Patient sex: M
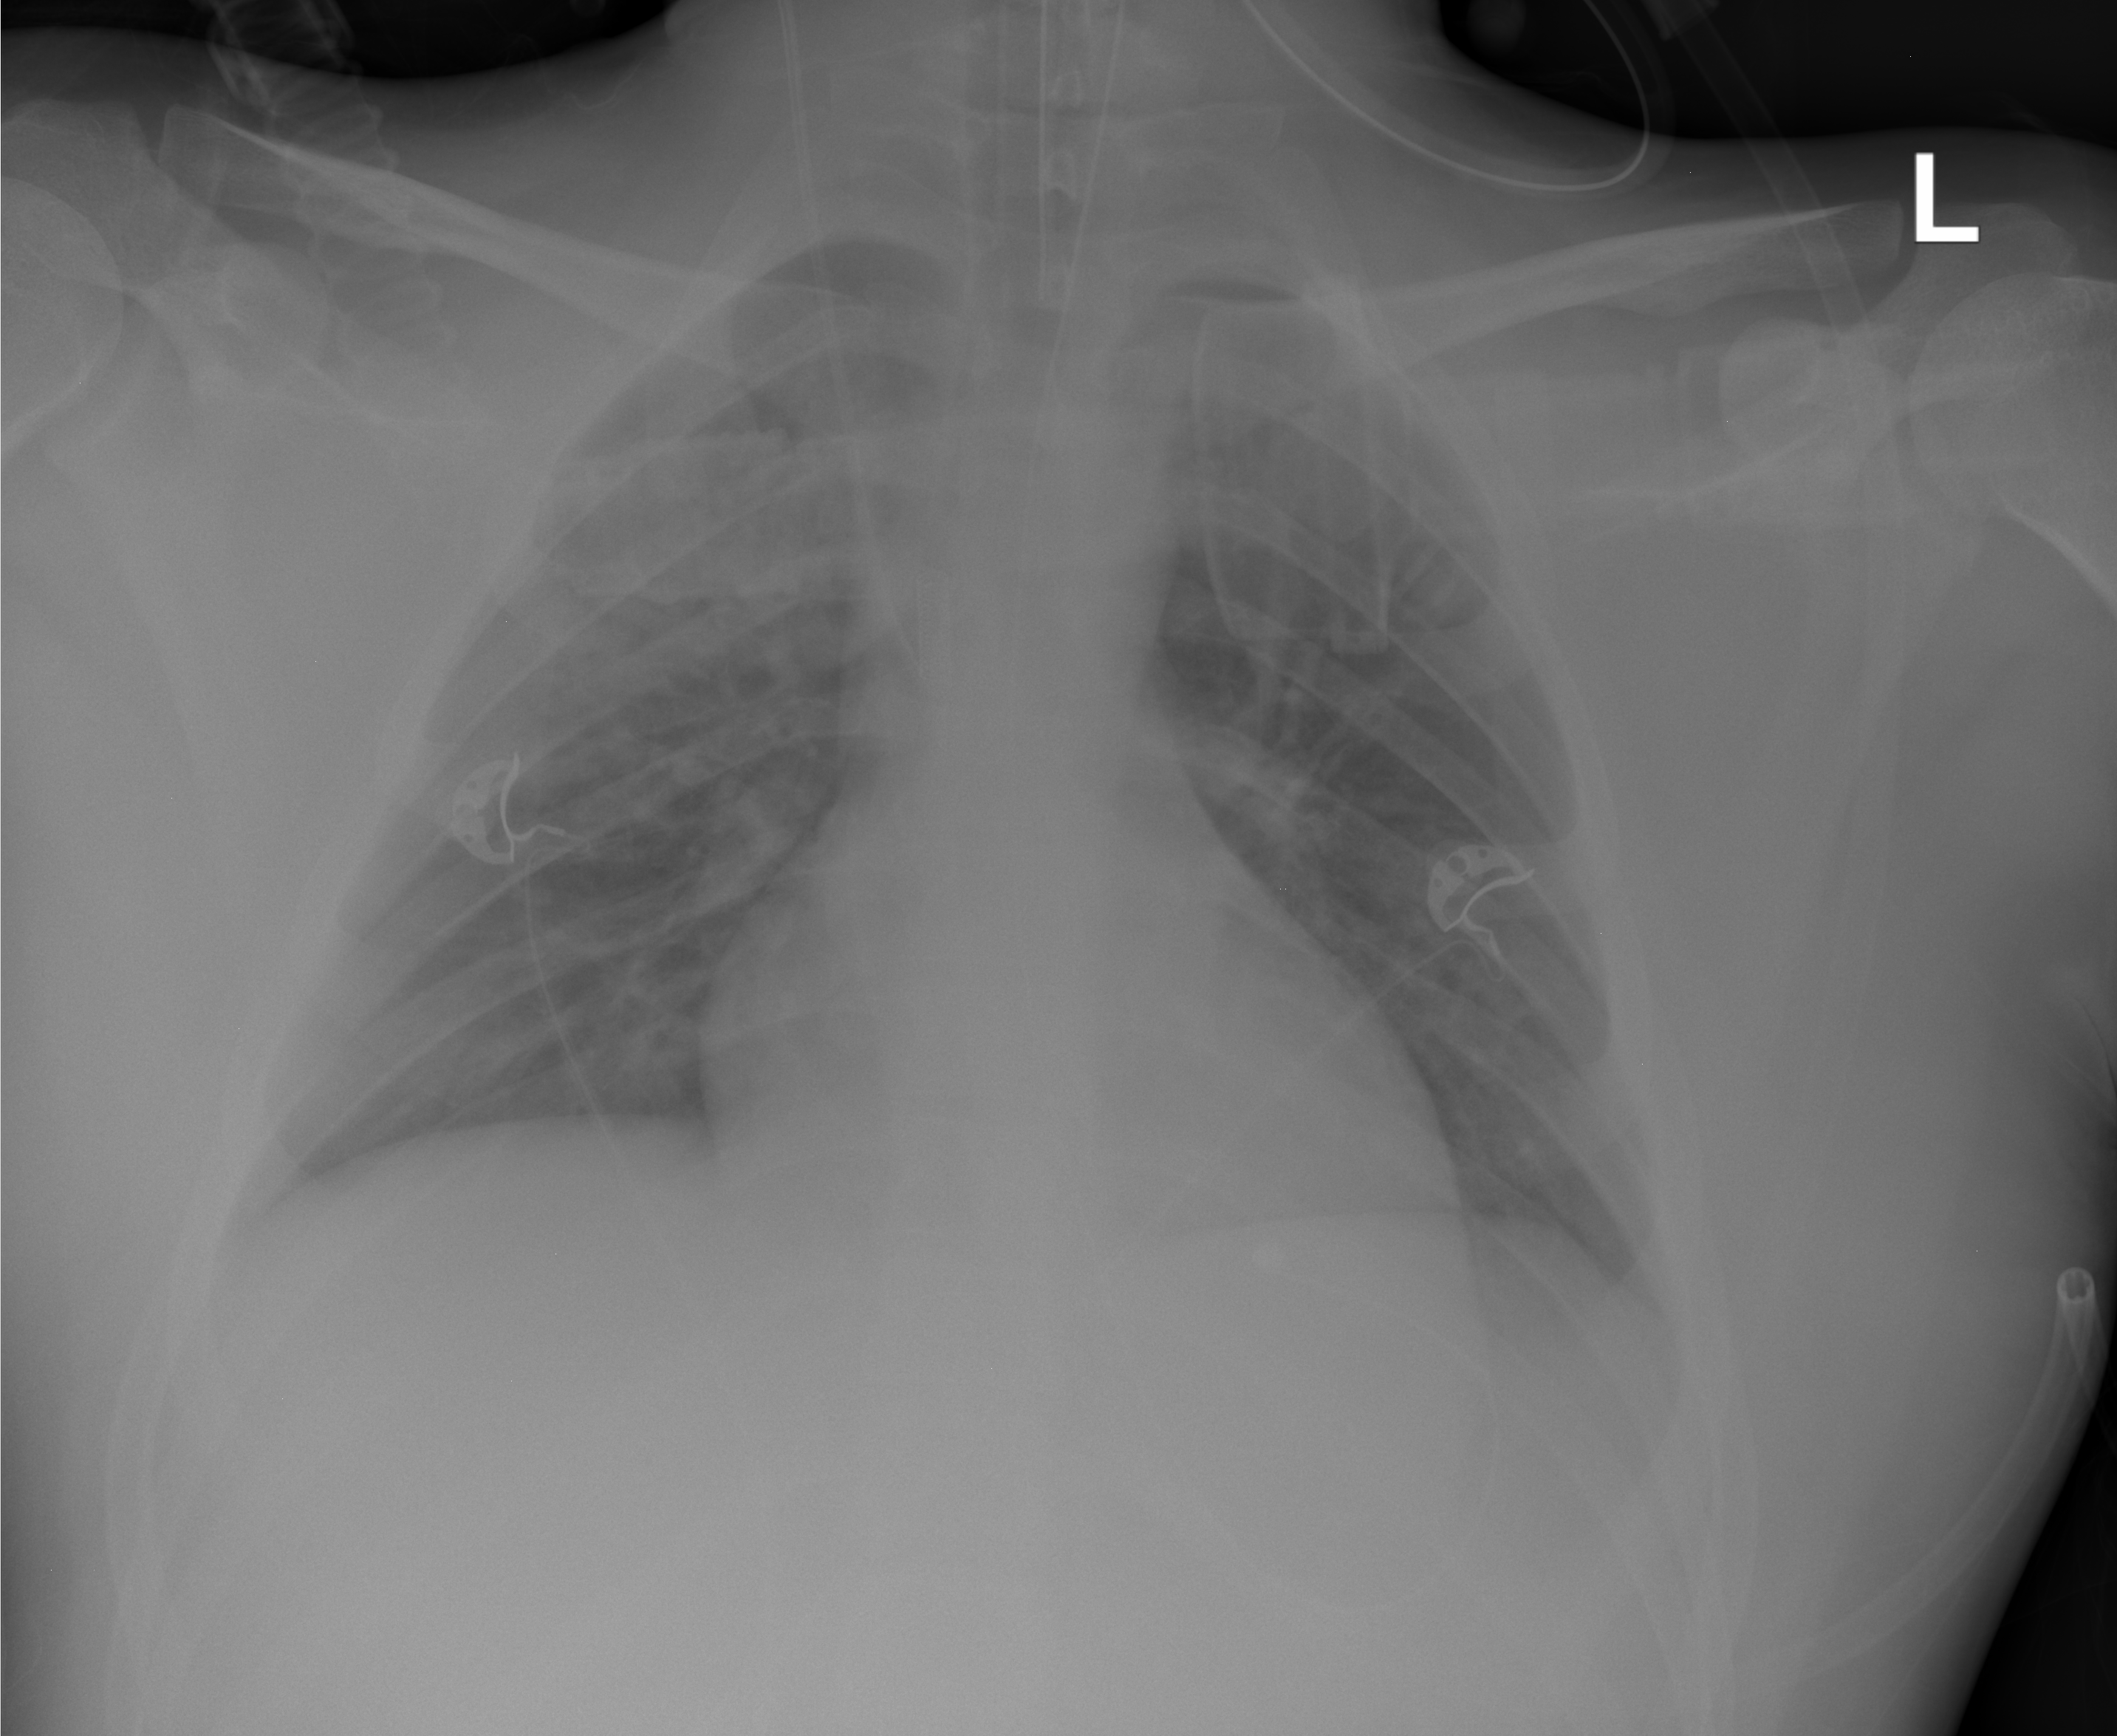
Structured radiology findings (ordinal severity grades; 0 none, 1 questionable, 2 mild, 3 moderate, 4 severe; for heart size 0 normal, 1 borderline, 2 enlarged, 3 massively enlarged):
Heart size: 0
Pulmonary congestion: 0
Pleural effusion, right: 0
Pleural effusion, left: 0
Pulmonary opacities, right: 1
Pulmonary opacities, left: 0
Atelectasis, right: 0
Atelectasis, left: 0